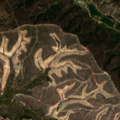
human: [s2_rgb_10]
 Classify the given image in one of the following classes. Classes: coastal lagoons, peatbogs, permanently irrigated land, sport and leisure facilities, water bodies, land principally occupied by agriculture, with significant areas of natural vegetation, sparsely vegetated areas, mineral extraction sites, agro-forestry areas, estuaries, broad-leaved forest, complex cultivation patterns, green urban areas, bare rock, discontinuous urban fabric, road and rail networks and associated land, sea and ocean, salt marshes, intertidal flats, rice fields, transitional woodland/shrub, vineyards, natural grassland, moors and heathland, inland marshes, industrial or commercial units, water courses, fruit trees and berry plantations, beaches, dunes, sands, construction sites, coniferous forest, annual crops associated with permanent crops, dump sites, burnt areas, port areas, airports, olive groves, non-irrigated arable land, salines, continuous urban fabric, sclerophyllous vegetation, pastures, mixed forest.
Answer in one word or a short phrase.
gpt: broad-leaved forest, transitional woodland/shrub